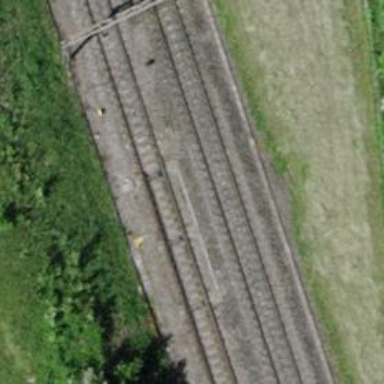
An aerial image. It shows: Railway switch.